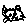
Label: cat